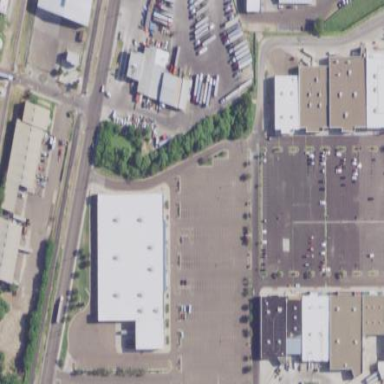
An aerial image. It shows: Retail area.